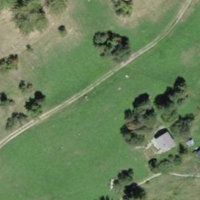
EUNIS habitat code: 26
Species observed at this site:
Prunus padus